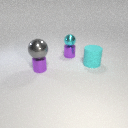
large gray metal sphere in front of small cyan metal sphere